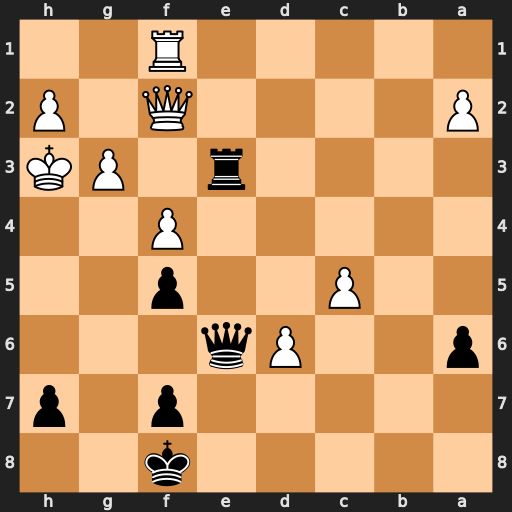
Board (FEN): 5k2/5p1p/p2Pq3/2P2p2/5P2/4r1PK/P4Q1P/5R2
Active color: b
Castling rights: -
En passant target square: -
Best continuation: Re2 Qxe2 Qxe2